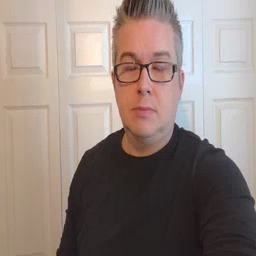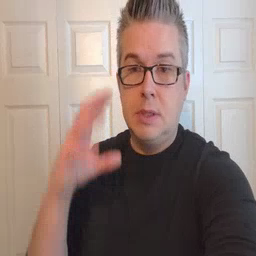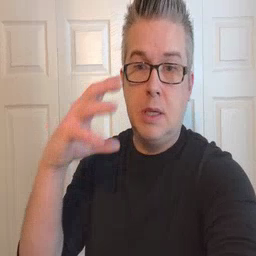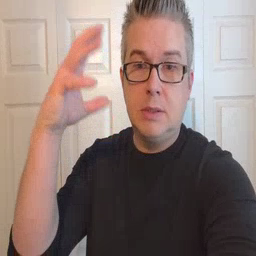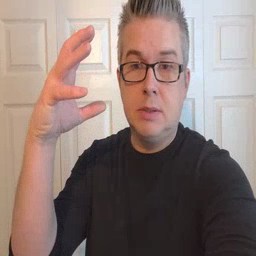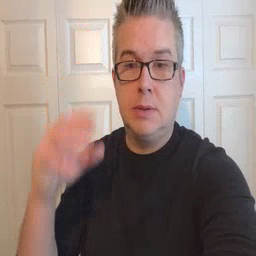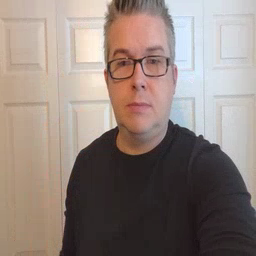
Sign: cloud